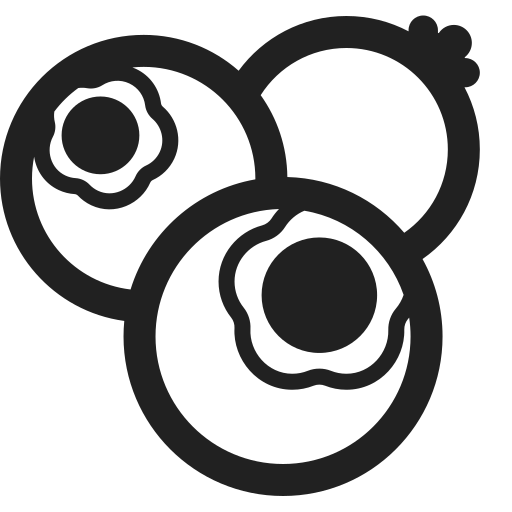
blueberries high contrast